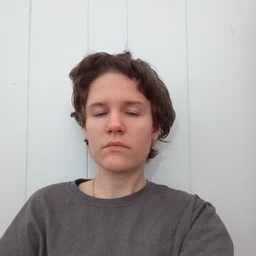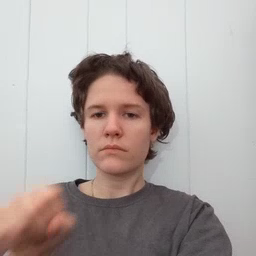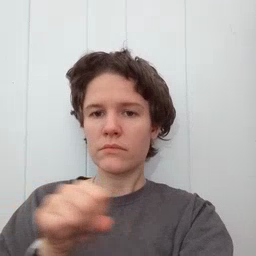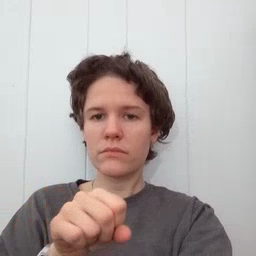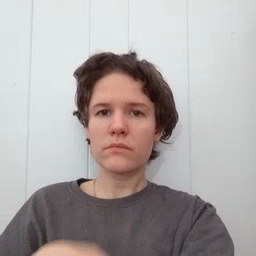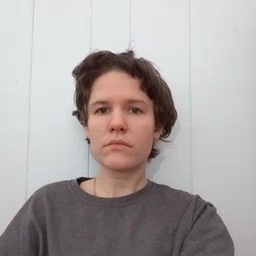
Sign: shoe